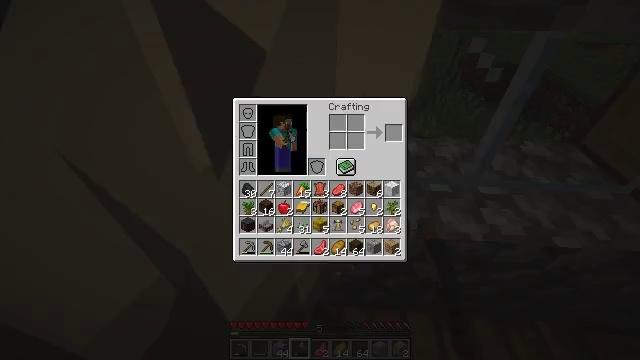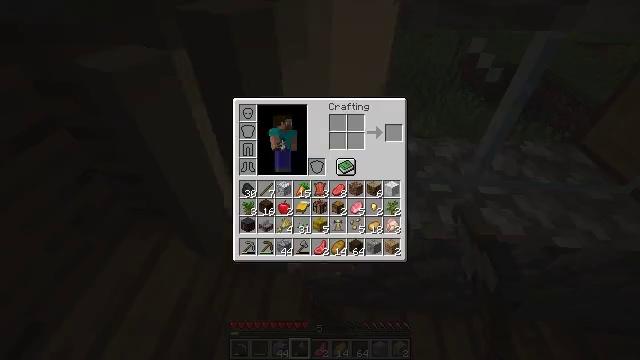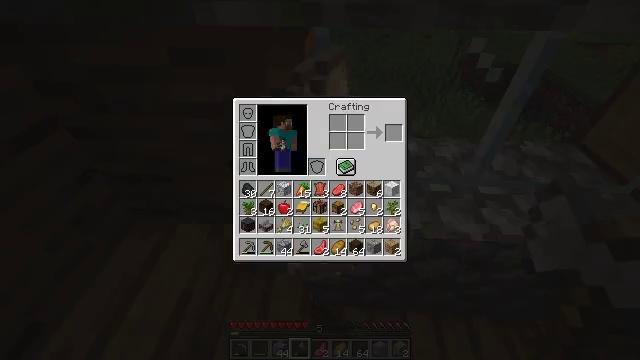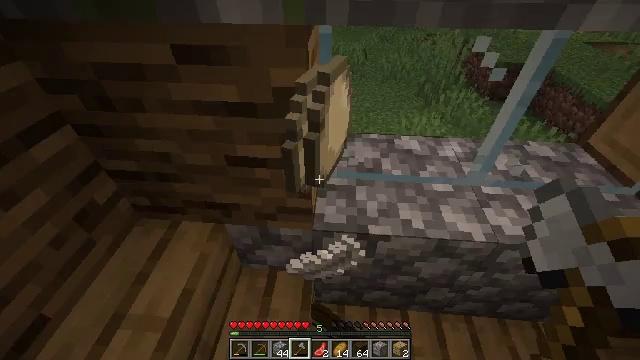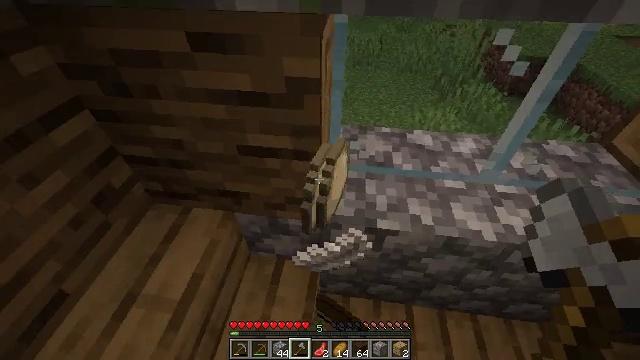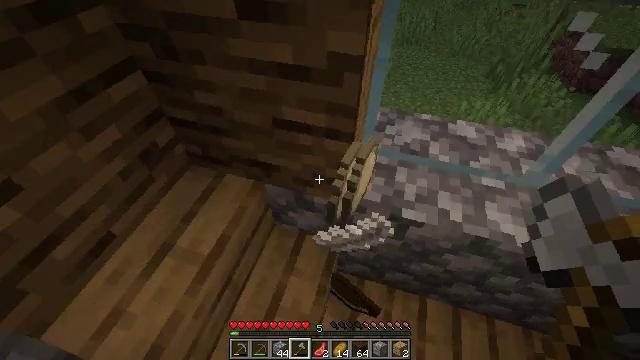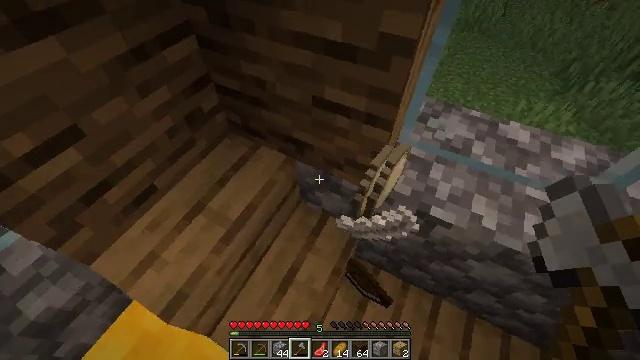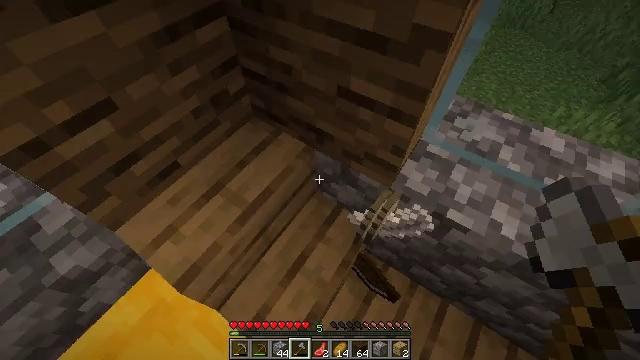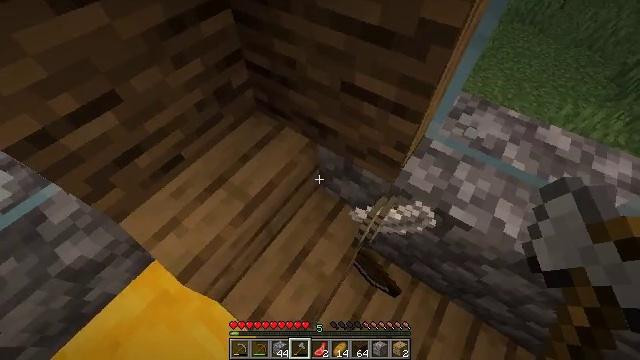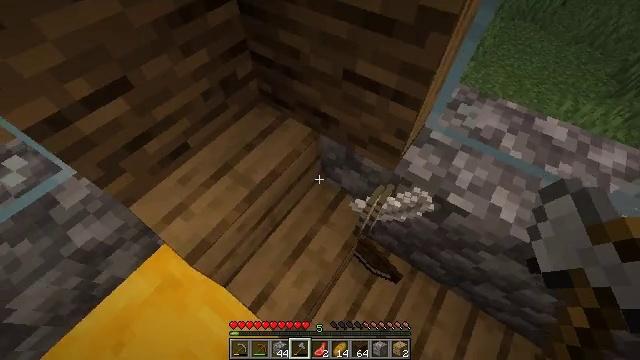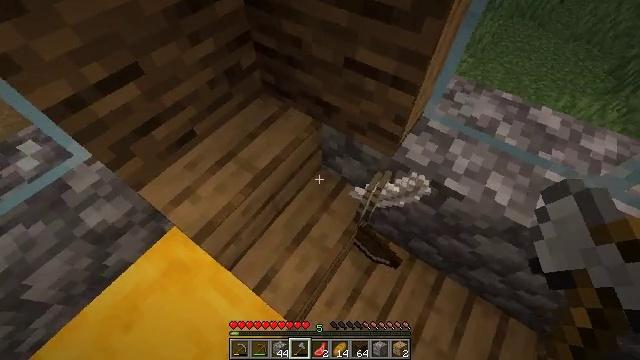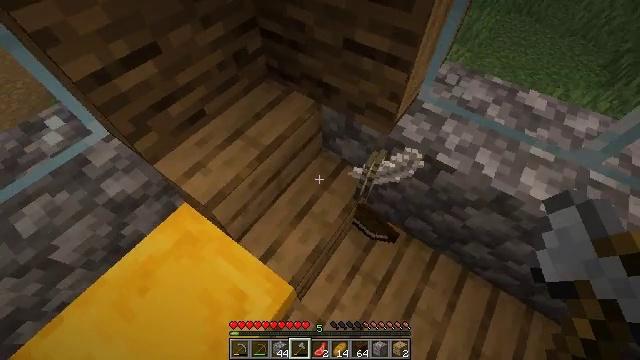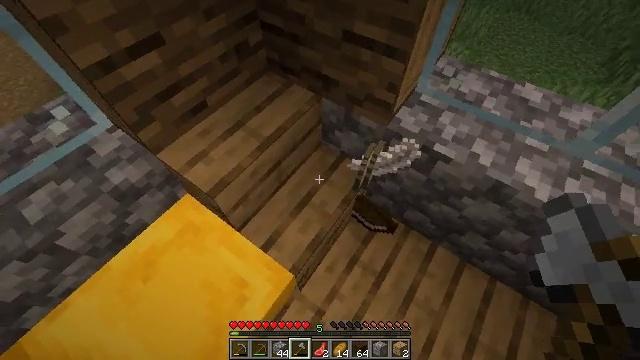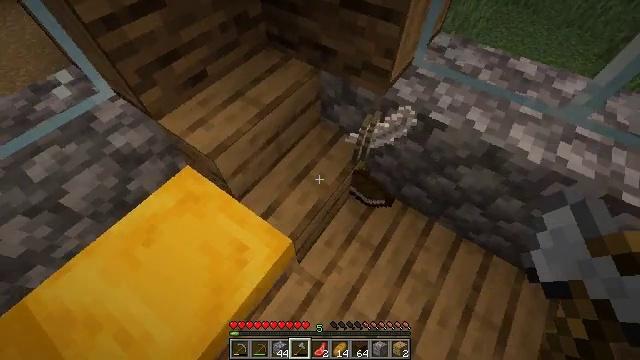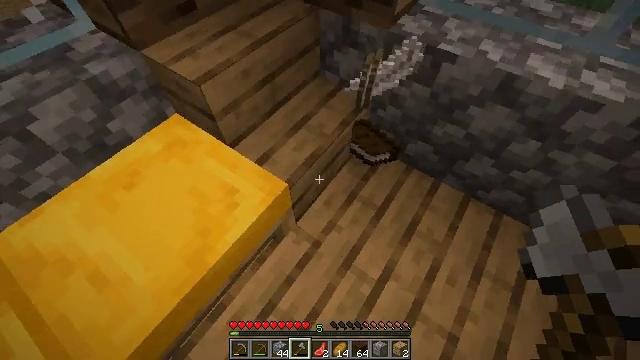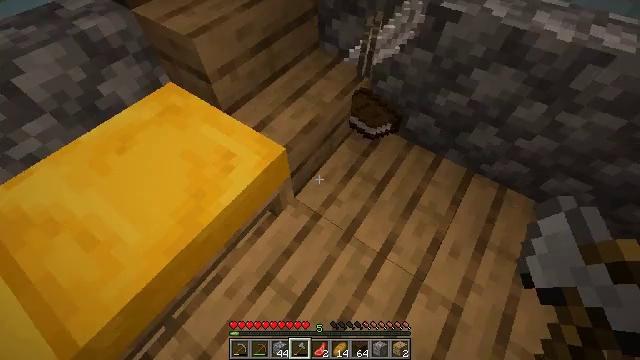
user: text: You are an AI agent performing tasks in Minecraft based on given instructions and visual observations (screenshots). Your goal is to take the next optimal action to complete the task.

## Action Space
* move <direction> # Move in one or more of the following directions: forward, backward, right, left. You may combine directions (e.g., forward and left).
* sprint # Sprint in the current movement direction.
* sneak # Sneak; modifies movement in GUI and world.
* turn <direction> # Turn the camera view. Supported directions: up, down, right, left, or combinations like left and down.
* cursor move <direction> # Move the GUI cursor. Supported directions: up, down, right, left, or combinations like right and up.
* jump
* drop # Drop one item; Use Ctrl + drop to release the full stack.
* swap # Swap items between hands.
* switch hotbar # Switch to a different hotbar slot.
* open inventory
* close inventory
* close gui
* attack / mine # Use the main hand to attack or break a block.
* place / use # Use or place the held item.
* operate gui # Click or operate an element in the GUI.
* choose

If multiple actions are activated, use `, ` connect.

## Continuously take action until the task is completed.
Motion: motion action
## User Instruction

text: Drop a dark oak sapling.
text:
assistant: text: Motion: open gui
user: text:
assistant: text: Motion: no_op
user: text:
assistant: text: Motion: no_op
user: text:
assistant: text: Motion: turn left and down, close gui
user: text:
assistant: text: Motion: turn left and down, open inventory
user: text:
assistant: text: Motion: turn left and down
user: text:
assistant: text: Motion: turn left and down
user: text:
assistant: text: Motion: turn left and down
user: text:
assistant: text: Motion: move back
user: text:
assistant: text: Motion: move back
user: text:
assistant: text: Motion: move back
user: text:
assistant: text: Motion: move back
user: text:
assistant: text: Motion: move back
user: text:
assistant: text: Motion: move back
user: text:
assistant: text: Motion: no_op
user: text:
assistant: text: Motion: turn up
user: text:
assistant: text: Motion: turn up
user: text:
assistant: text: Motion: turn up
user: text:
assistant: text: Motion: no_op
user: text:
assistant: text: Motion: turn up
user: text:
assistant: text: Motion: no_op
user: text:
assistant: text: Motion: turn right and up
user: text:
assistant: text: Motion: turn right and up
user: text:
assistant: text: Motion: move forward, turn right and up
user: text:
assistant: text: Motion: move forward, turn right
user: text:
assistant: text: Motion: move forward, turn right
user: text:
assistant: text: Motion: move forward
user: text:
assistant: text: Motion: move forward, turn down
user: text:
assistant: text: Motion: move forward, turn down
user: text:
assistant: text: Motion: turn down